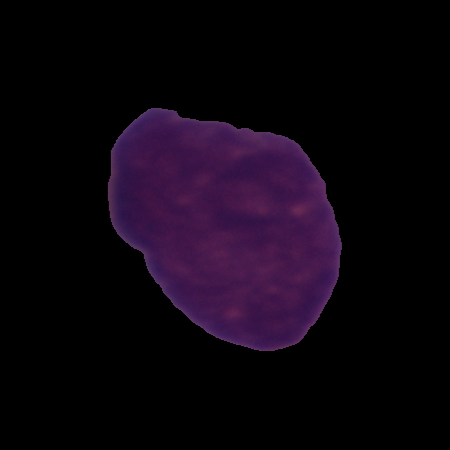
Label: cancer